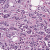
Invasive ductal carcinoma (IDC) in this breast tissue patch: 1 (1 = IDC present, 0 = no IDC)